Question: Basically I have a compound view in my storyboard:
- 'UIView'- 'tableView'
Works fine.
I have a small issue when another displayed 'tableview' from 'UIView' overlaps the bottom with its own results. Only cells that stays within the bound of the can be interacted with and selected. The part of the 'tableView' (autocomplete results) that actually overlaps (and it looks like it is on top) scrolls the ..

I already tried referencing View1 and setting 'View1.layer.zPosition' to a higher value. It wouldn't help..
Any suggestions?
If this requires modifying the code Swift syntax is preferred over obj-c
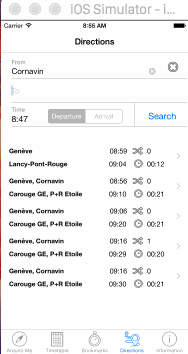
Answer: Your problem comes from the fact that the tableview with the autocomplete results is added to view1. And so it only receive touches sent to it. If you select clipSubviews on the view1 you'll see that your autocomplete results tableView will be cut to the bounds of the view1 1.
Try to add the autocomplete results tableView to the self.view(main view of the View Controller). This way it will be above both view1 and view2 and it will receive all the touches that come on this tableview